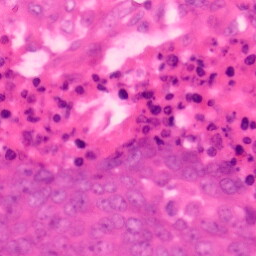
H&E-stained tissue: Colon